Interaction volume radius: 10 \u00c5
Interaction volume height: 15 \u00c5
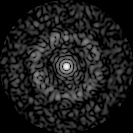
Disorder parameter: 0.8243